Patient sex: F
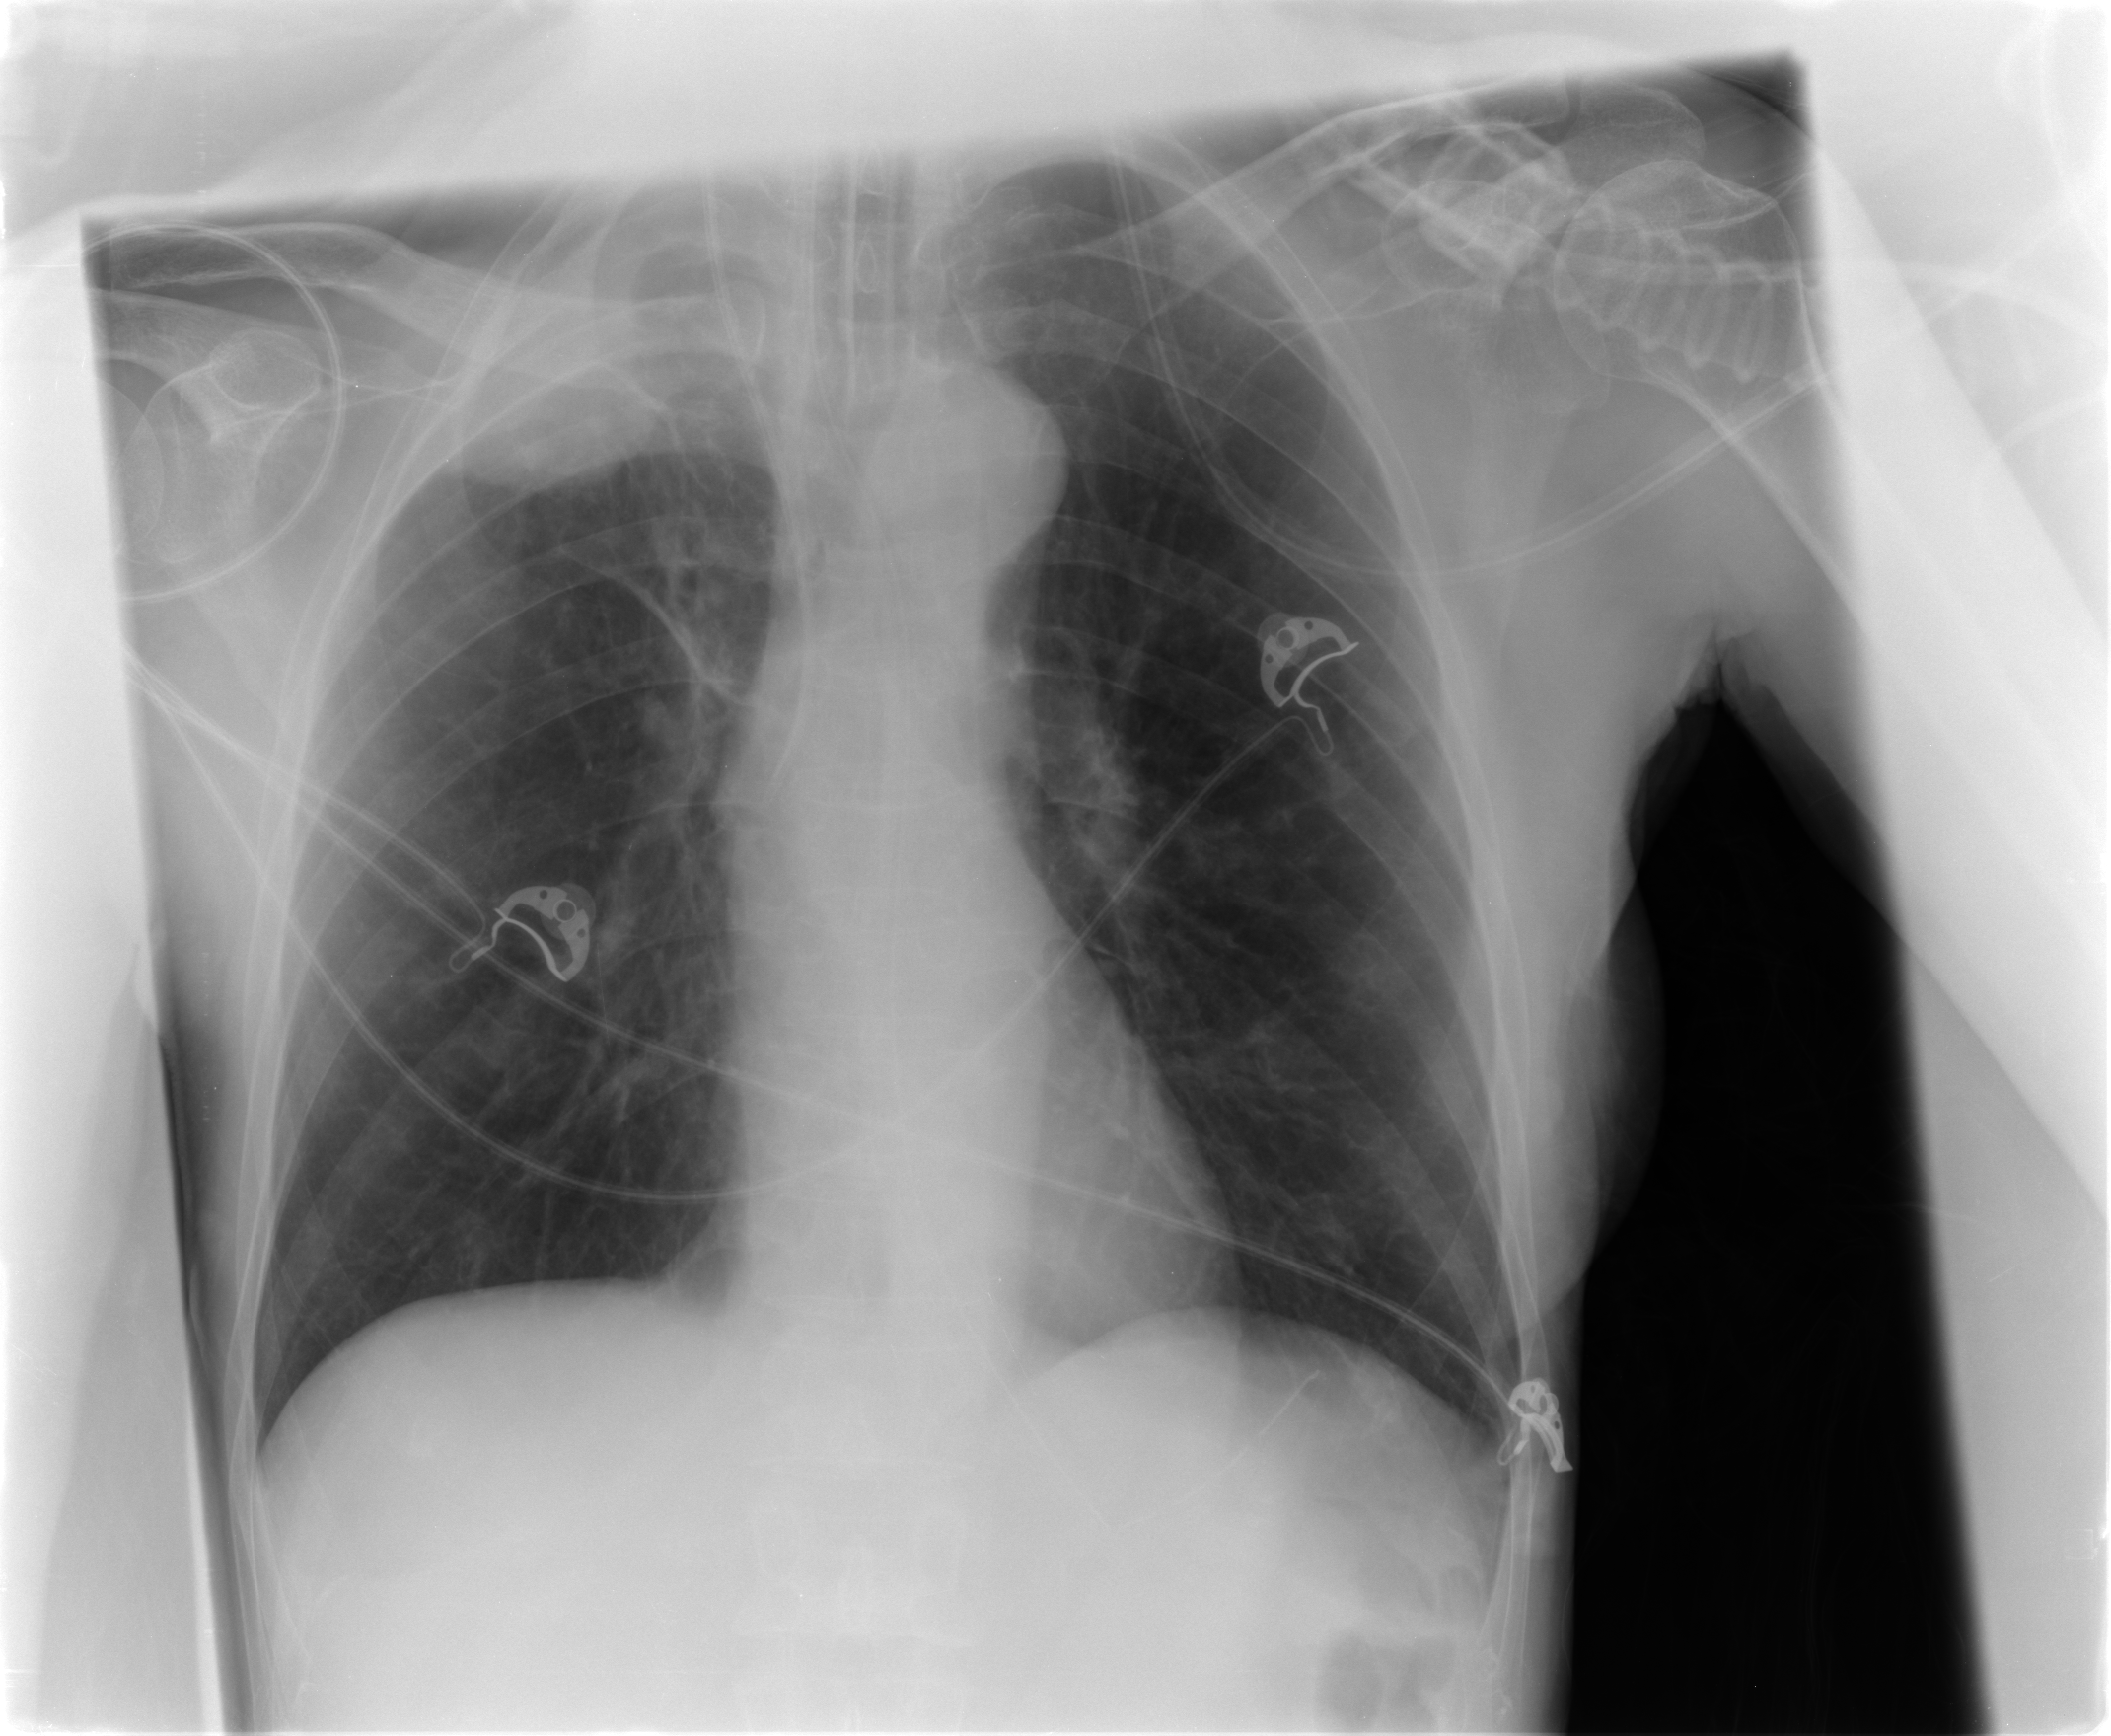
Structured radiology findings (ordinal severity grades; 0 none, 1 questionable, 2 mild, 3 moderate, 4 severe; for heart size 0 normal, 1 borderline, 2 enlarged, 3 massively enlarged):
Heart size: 0
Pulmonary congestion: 1
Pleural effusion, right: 0
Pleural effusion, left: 0
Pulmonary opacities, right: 0
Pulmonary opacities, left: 0
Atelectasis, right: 2
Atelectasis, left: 2